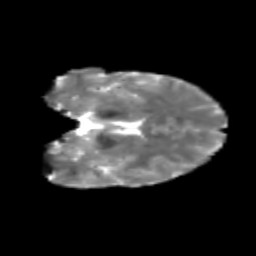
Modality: T2w
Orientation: coronal
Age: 29
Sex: male
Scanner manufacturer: siemens
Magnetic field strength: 3 T
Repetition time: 1.8 s
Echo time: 0.07 s